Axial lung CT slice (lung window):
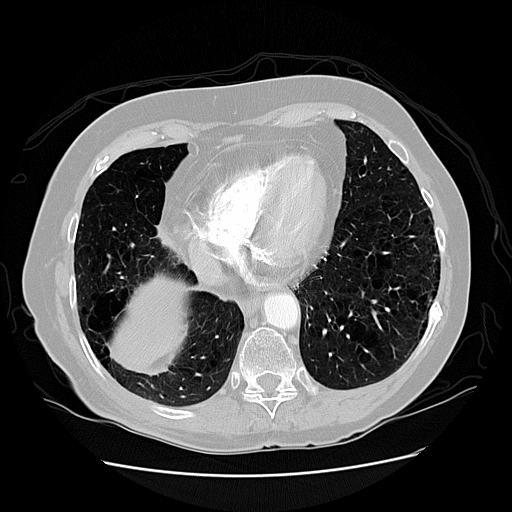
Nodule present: no